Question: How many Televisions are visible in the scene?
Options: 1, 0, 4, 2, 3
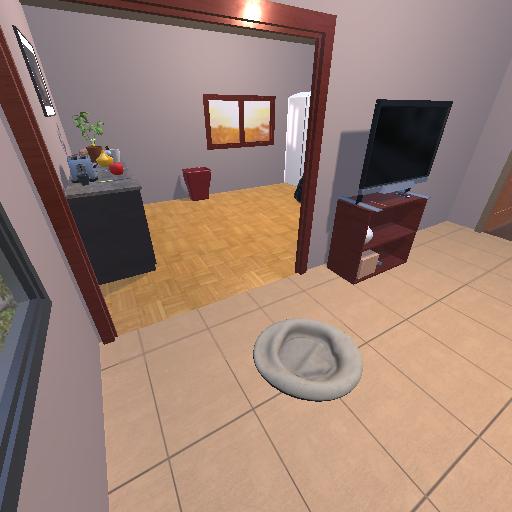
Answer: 1